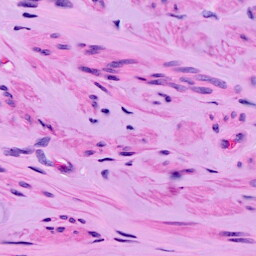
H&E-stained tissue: Ovarian